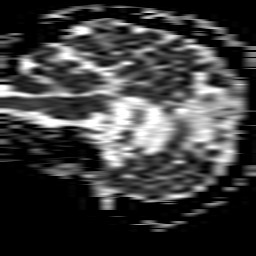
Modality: ADC
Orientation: sagittal
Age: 72
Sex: male
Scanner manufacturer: philips
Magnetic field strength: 1.5 T
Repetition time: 3.501 s
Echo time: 0.09255 s